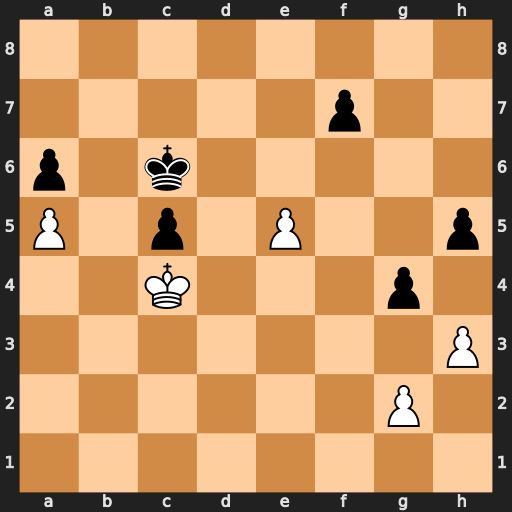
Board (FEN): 8/5p2/p1k5/P1p1P2p/2K3p1/7P/6P1/8
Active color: w
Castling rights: -
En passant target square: -
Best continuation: hxg4 hxg4 g3 f6 exf6